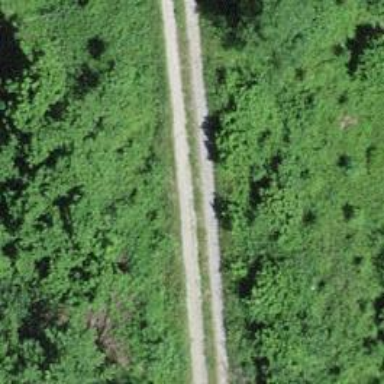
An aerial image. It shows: Gravel track with grade 2 tracktype.